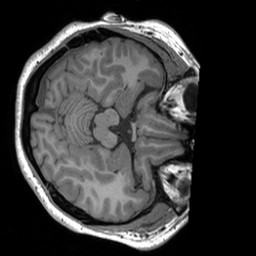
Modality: T1w
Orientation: axial
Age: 28
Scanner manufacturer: siemens
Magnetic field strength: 3 T
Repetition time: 1.9 s
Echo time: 0.00252 s